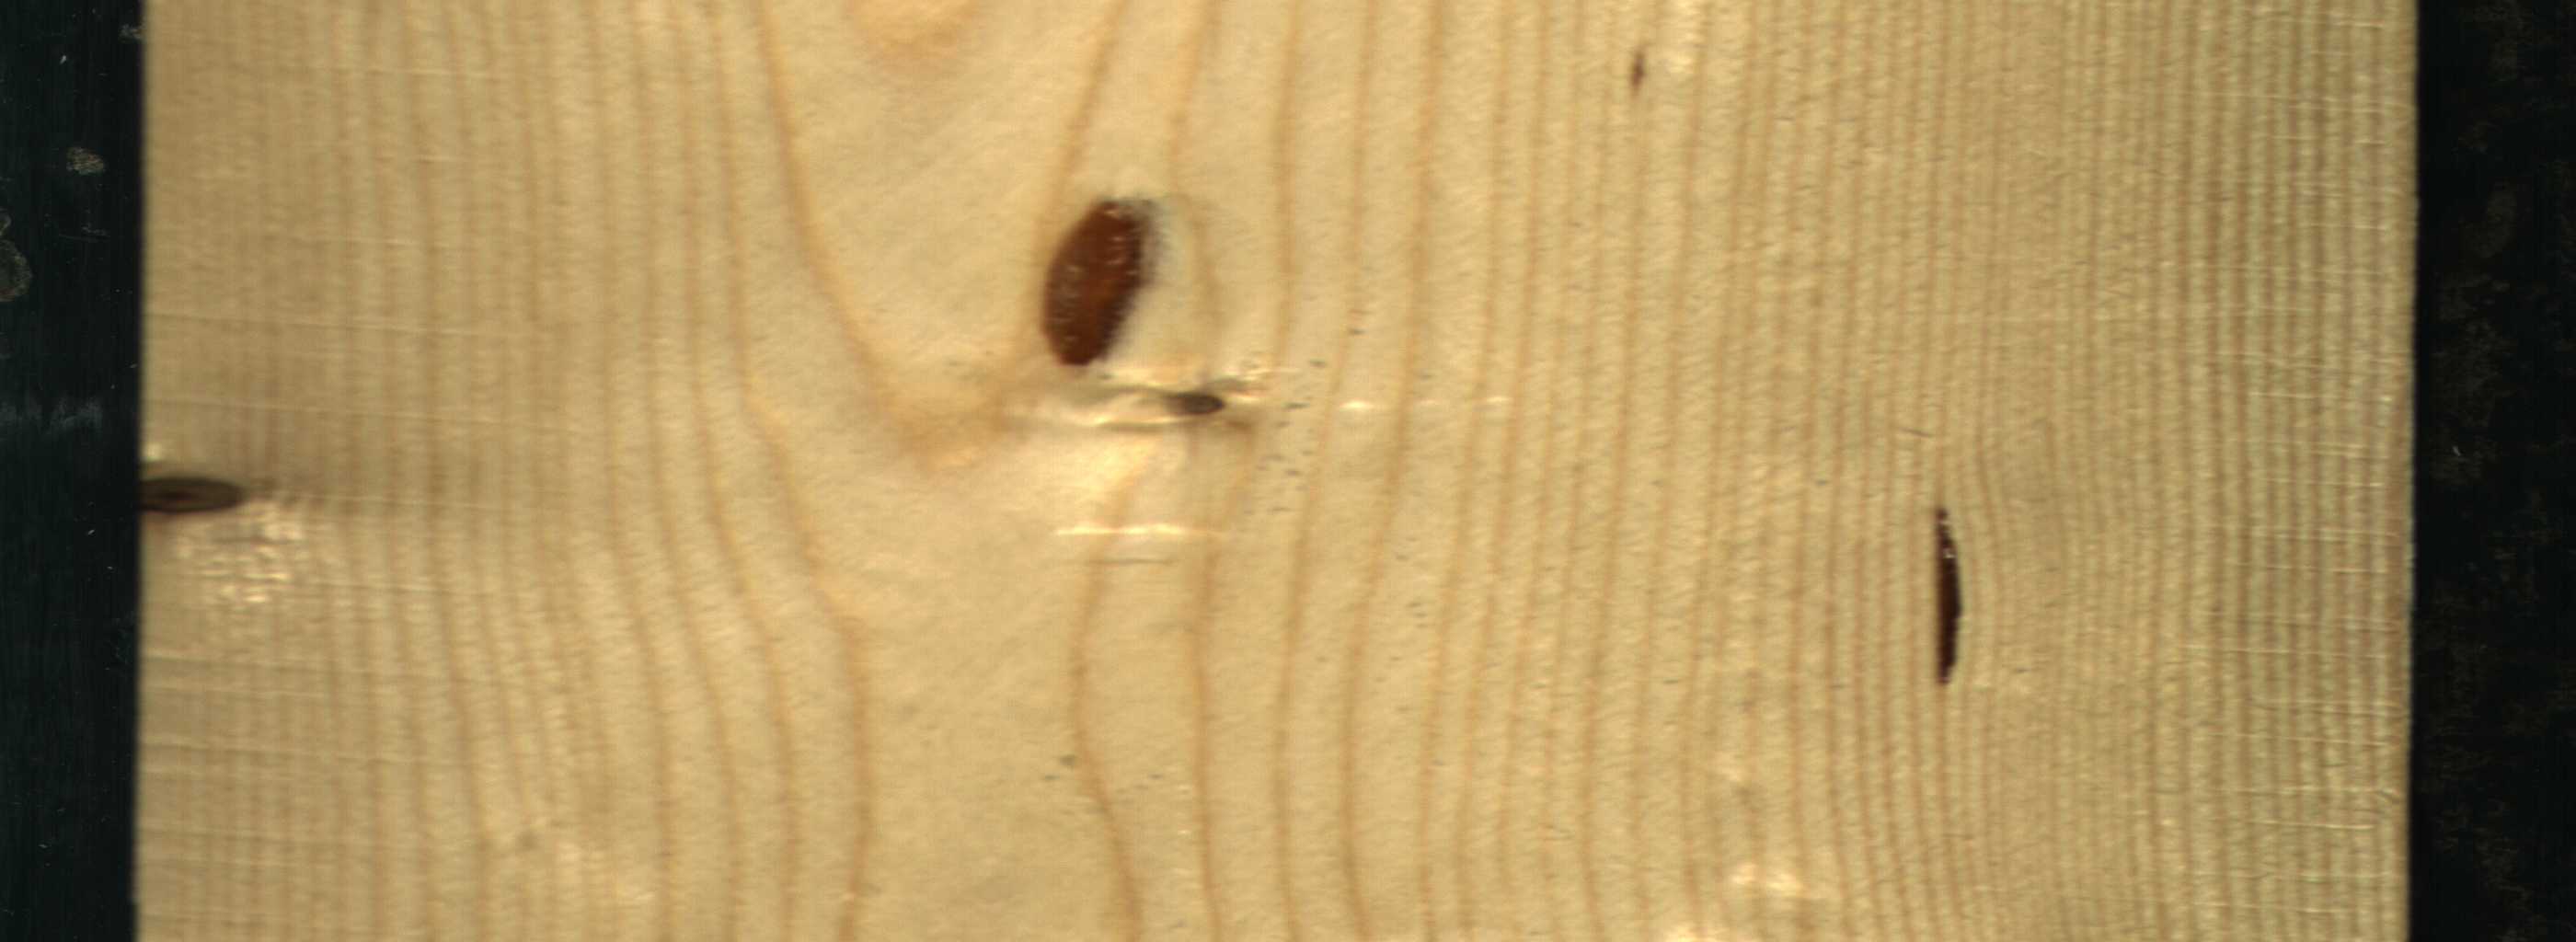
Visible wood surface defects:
resin
resin
Dead_Knot
Live_Knot